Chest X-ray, AP view. Patient: 58 years old, sex M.
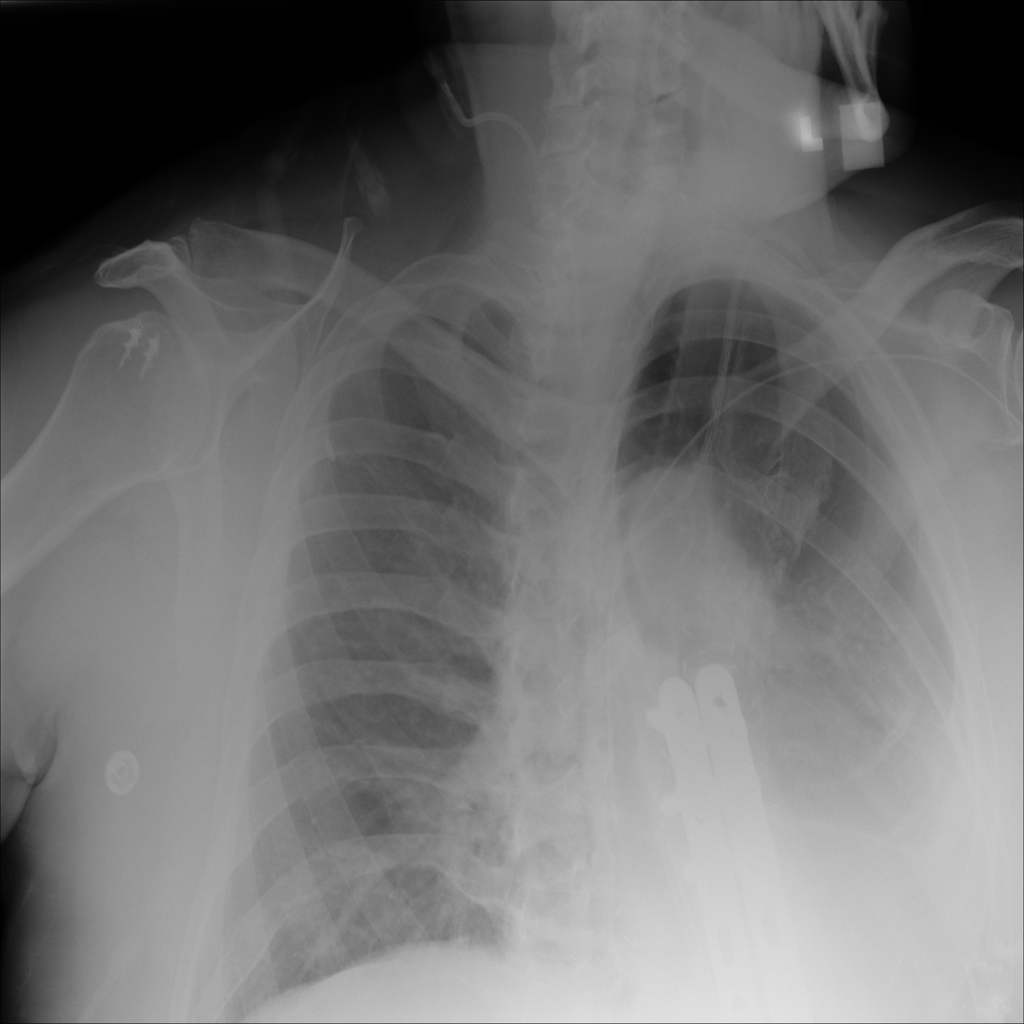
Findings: No Finding